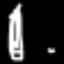
Label: pencil